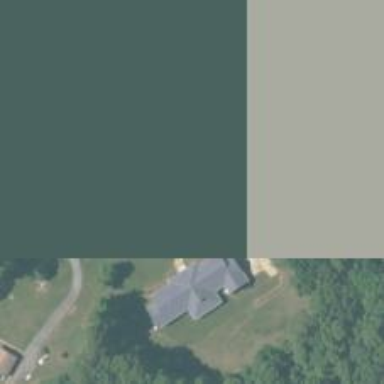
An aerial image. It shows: Driveway.